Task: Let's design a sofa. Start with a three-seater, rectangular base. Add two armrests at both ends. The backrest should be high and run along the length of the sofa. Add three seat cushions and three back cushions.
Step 323:
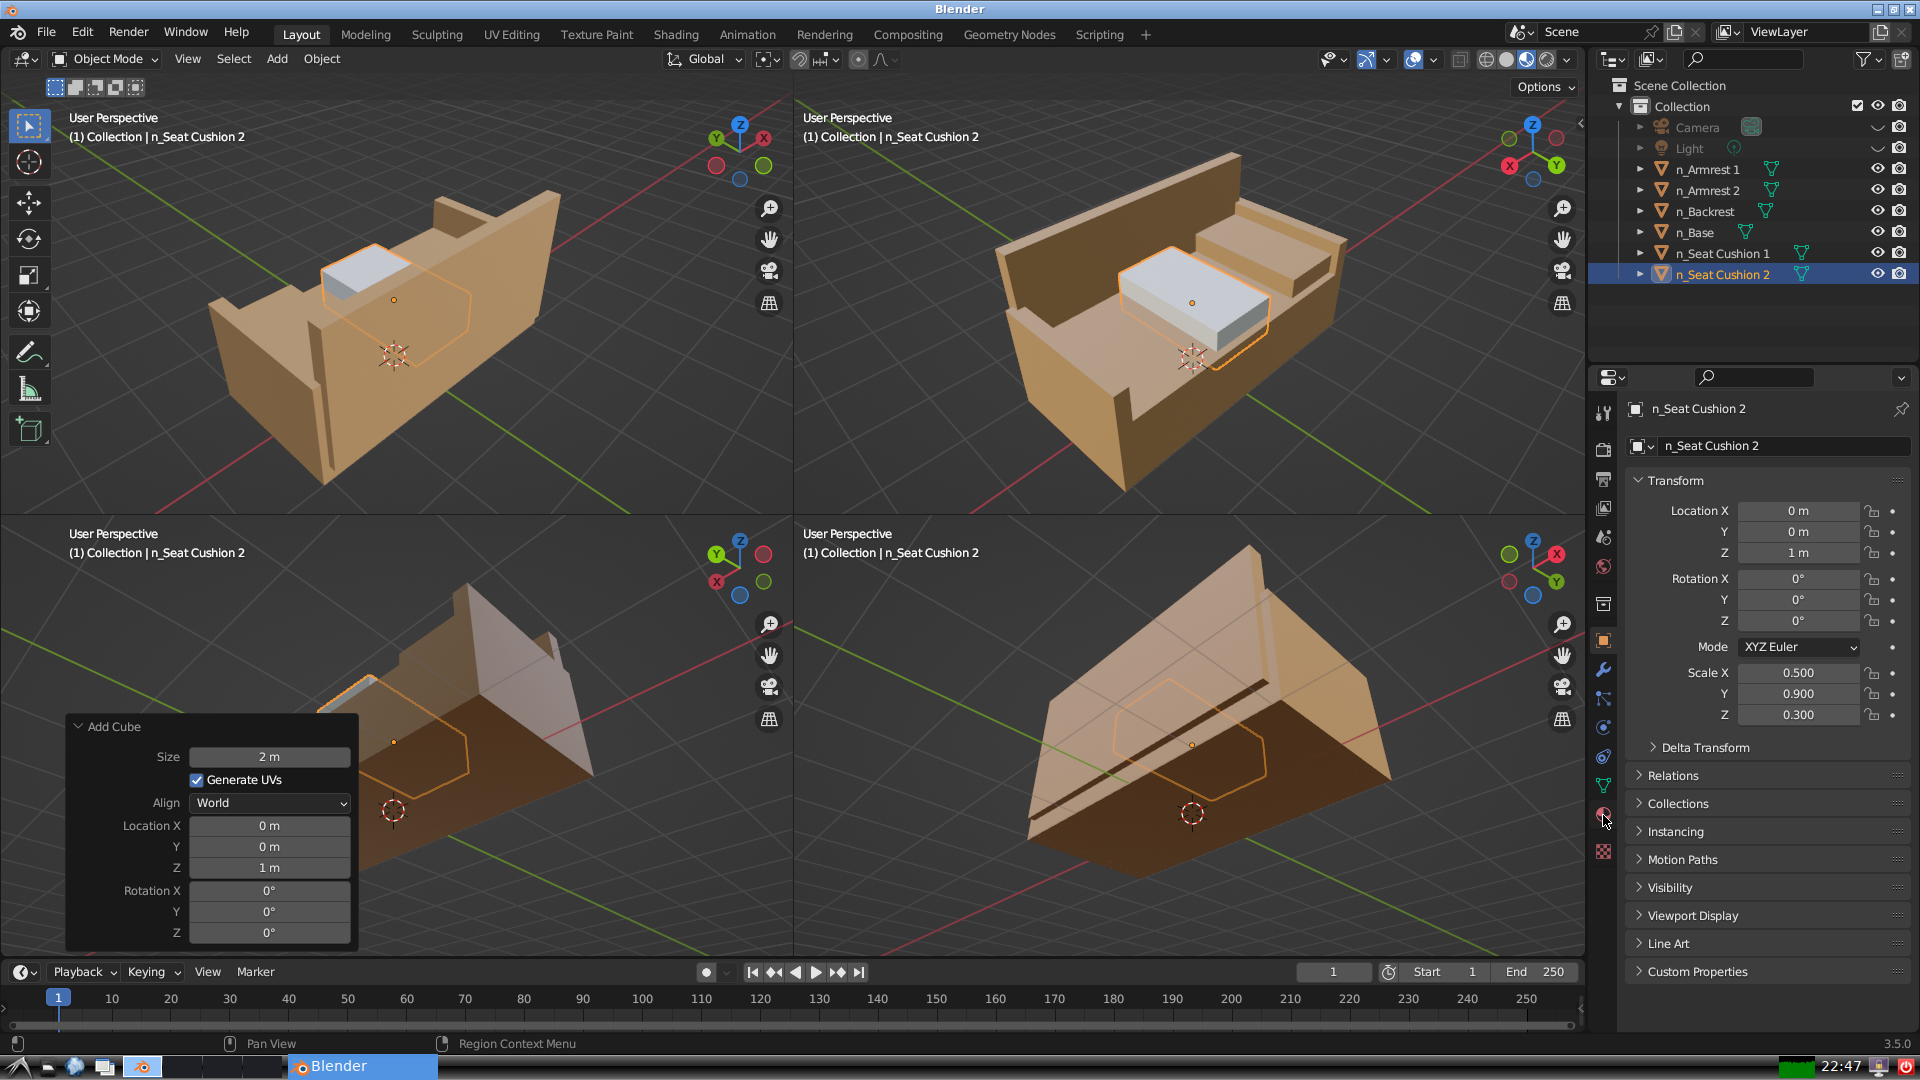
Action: click: no